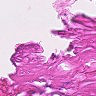
Metastatic tissue present: no